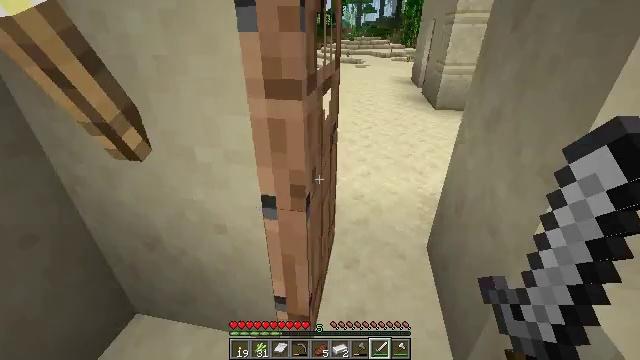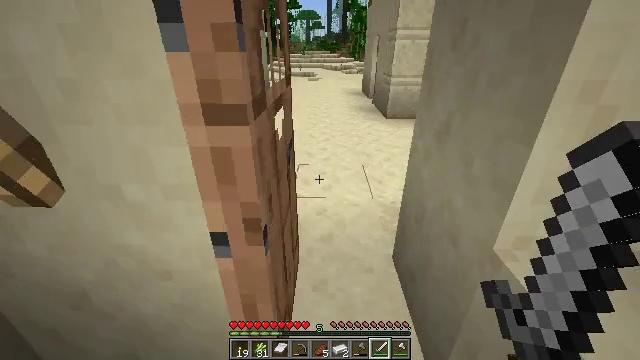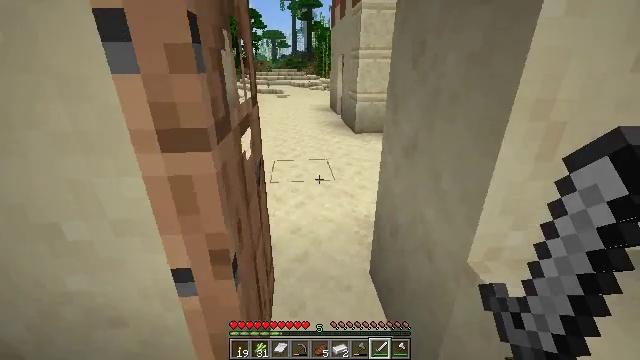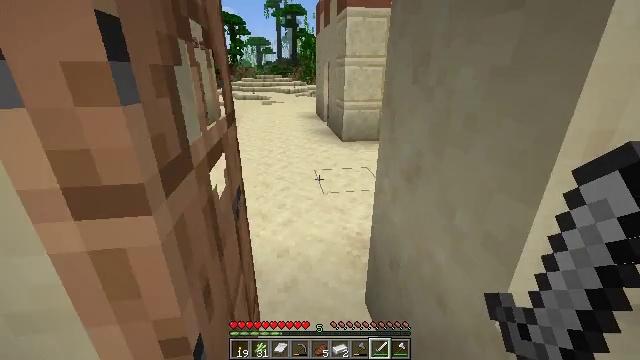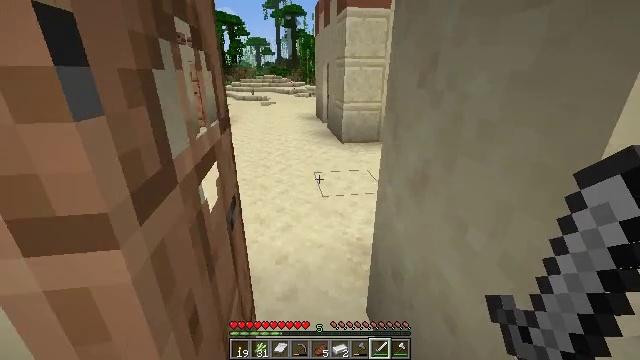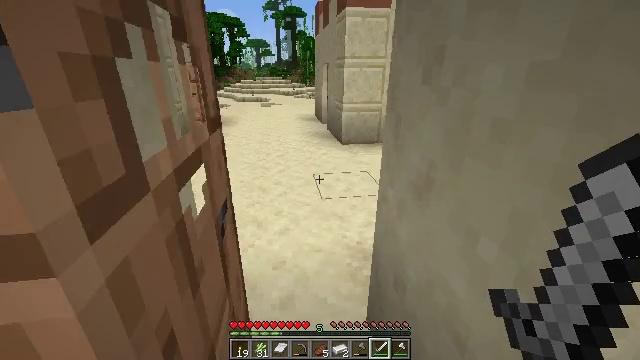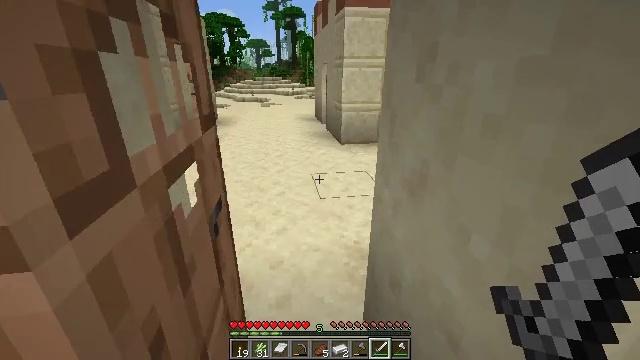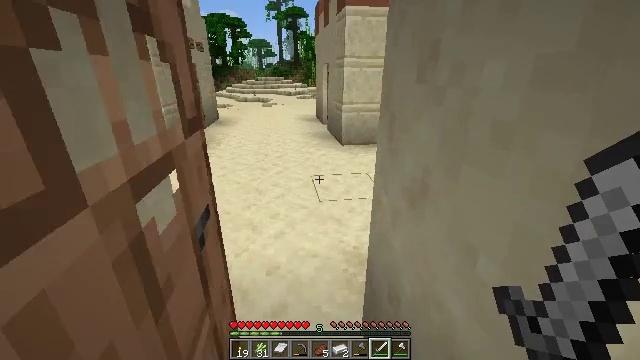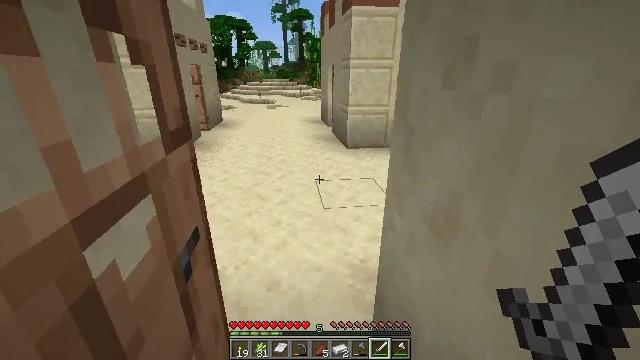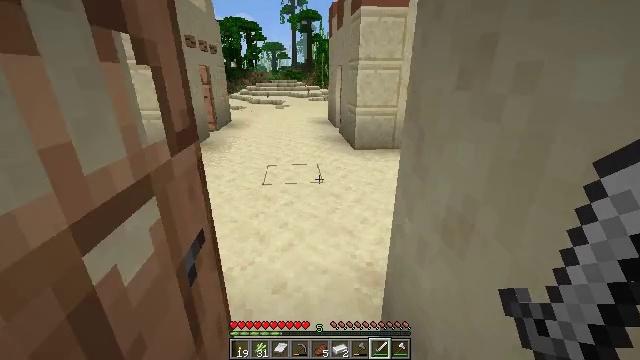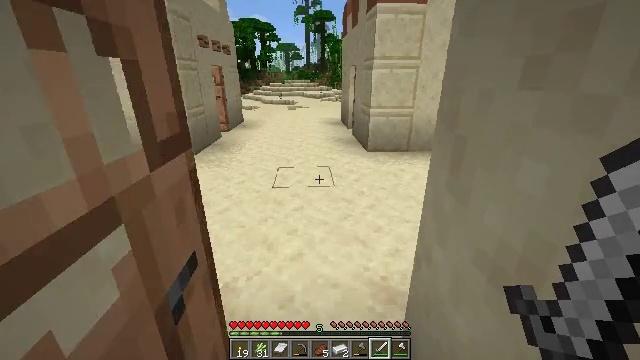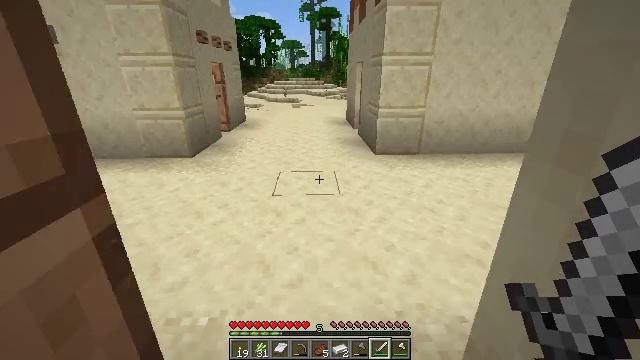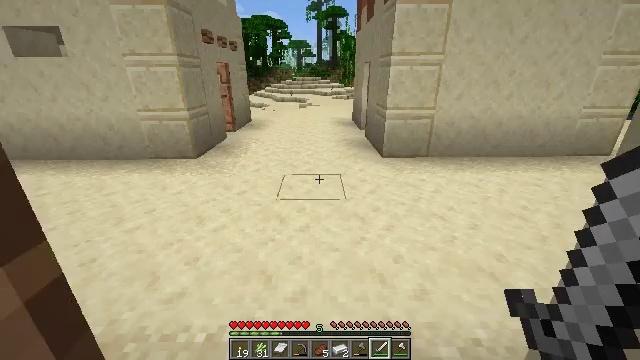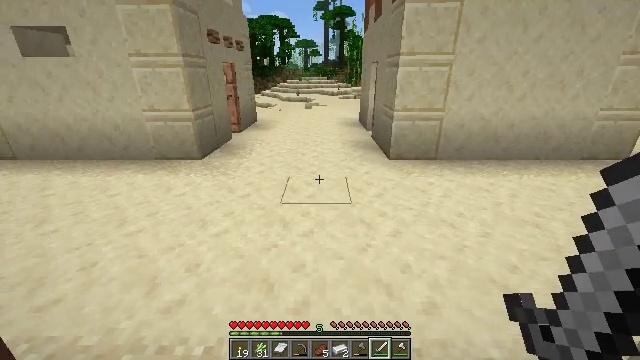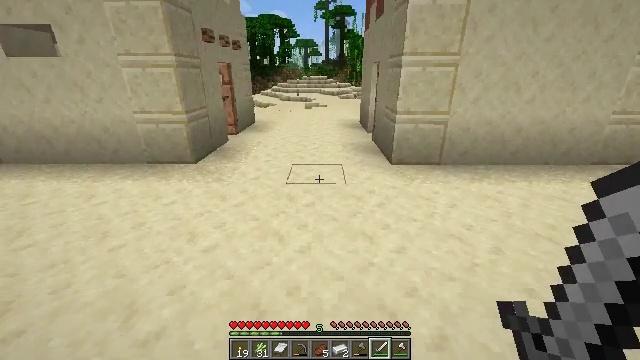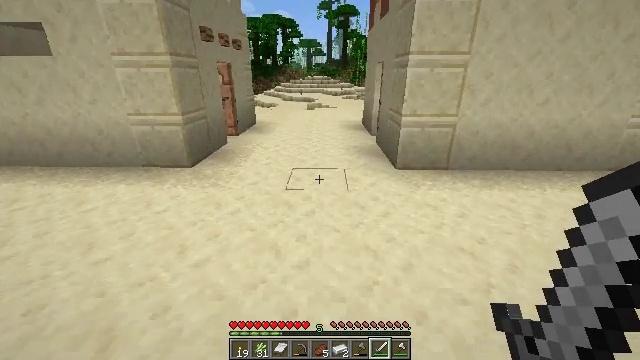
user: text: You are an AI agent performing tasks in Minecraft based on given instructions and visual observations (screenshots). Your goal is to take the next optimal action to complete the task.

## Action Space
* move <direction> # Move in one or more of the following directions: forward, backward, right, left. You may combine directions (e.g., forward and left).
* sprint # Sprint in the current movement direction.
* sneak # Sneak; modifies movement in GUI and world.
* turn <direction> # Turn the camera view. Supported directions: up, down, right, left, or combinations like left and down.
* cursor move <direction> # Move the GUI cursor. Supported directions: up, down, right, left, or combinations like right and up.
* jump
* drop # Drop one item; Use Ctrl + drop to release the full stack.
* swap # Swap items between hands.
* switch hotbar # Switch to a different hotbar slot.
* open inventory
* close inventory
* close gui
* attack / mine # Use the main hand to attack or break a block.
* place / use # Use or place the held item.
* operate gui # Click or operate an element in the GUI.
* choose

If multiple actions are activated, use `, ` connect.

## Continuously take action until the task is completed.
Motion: motion action
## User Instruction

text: Left-click to break the smooth sandstone slab.
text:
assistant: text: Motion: move forward, turn right and up
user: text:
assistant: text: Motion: move forward, turn right and up
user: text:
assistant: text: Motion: move forward, turn right and up
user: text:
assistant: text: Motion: move forward
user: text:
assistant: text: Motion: move forward
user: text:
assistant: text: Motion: move forward
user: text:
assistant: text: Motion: move forward
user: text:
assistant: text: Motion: move forward, turn left
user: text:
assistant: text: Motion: move forward, turn left
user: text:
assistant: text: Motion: move forward, turn left
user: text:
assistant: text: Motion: move forward, turn left
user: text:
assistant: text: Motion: move forward, turn left
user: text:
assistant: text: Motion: move forward, turn left
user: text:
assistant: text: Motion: move forward
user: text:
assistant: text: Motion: move forward
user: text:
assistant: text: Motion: move forward
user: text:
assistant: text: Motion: move forward, turn left
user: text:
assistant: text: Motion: move forward, turn left and up
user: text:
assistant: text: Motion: move forward, turn left and up
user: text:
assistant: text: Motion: move forward
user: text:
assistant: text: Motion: move forward
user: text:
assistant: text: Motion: move forward
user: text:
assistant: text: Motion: move forward
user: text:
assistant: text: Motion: move forward
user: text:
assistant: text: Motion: move forward
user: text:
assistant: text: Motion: move forward, turn left
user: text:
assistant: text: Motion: move forward, turn left
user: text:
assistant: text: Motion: move forward, turn left
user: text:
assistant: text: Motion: move forward, turn left
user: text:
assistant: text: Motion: move forward, turn left